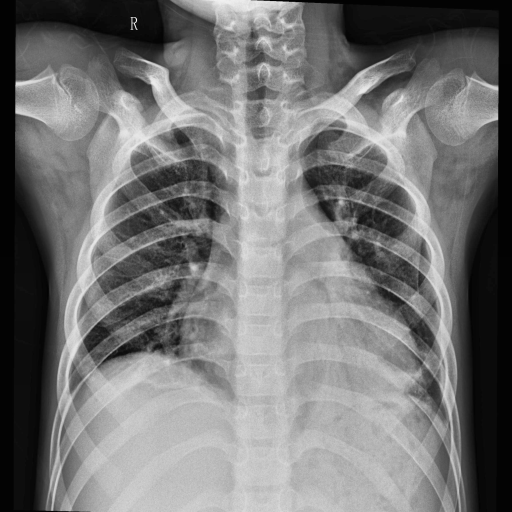
Finding: PNEUMONIA